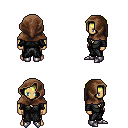
a pixel art fantasy rpg character, male body template, human, tanned skin, gray robe, gold greaves, gold pageboy hairstyle, cloth hood, metal boots, four views (front, back, left, right), 2x2 character sprite sheet, small pixel art, hard edges, no anti-aliasing